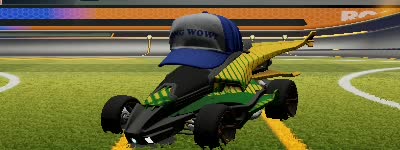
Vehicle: aftershock